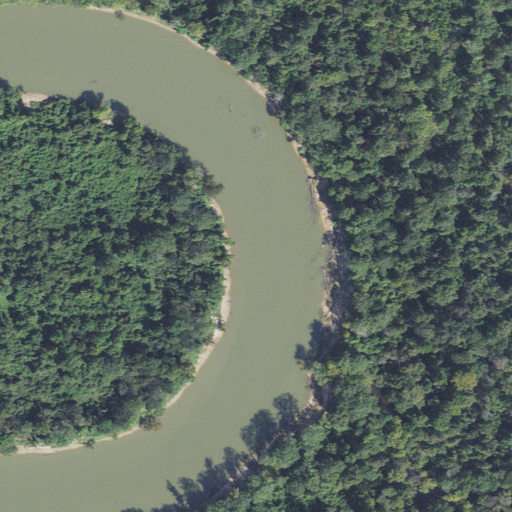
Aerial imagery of bar in Arkansas named Cape Horn Shoals containing woody wetlands, open water, evergreen forest, herbaceous wetlands, and grassland